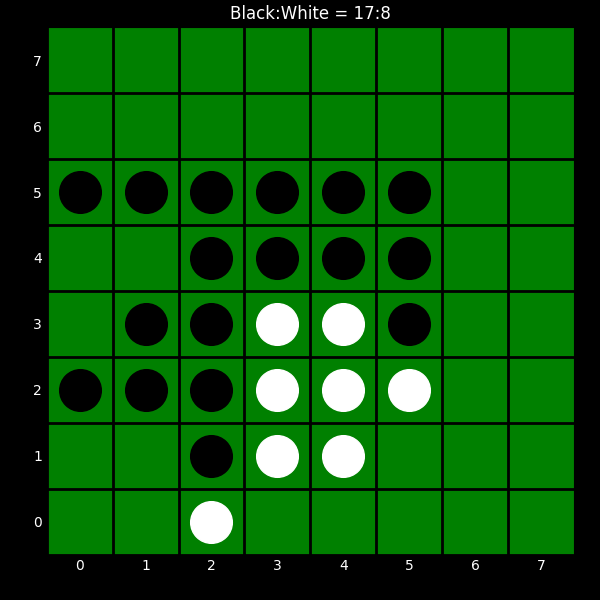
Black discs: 17
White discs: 8